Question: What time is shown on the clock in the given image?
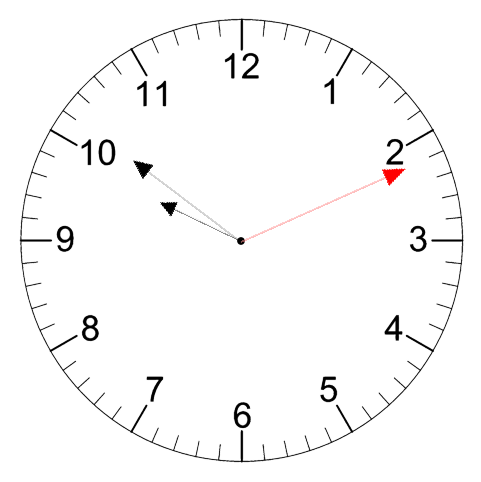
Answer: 09:51:11